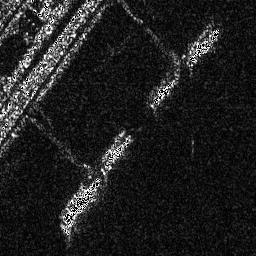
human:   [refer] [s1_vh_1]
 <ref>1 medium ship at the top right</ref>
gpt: <box>[[72, 9, 85, 25, 0]]</box>

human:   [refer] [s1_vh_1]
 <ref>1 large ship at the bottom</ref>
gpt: <box>[[23, 68, 40, 89, 0]]</box>

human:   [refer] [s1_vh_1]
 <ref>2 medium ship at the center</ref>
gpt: <box>[[57, 28, 69, 42, 0]], [[39, 51, 51, 67, 0]]</box>